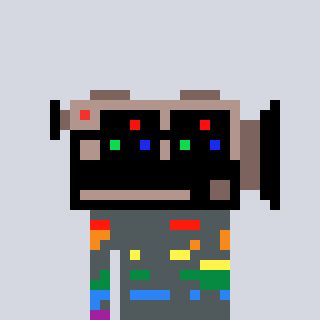
a pixel art character with square black sunglasses, a camcorder-shaped head and a red-colored body on a cool background